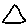
Label: triangle